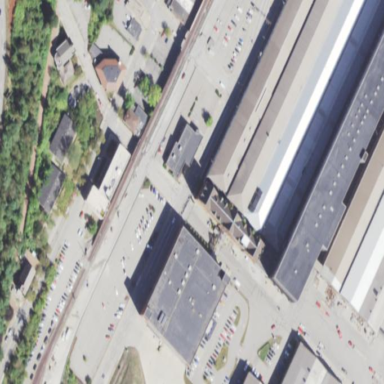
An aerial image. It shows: Multi-storey covered parking lot.